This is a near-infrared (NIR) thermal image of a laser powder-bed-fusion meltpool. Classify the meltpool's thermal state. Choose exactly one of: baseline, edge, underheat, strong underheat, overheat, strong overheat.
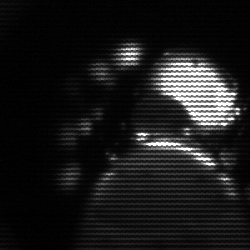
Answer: edge